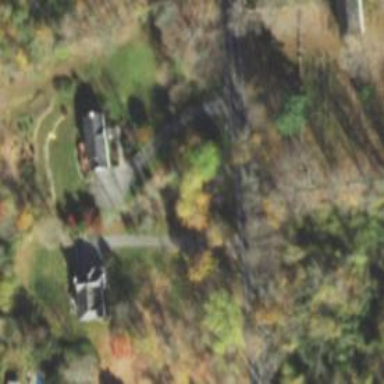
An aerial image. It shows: Driveway.